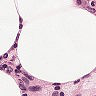
Metastatic tissue present: no